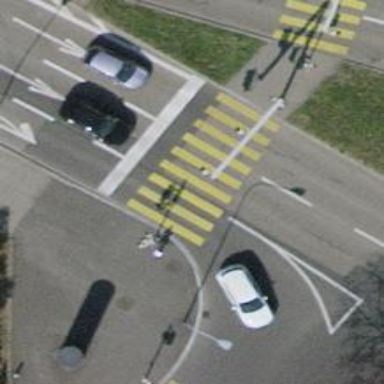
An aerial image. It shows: Zebra crossing with traffic signals. The crossing is marked by traffic lights.